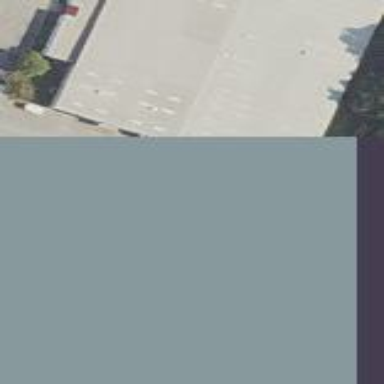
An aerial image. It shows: Industrial building.